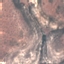
Land use / land cover class: HerbaceousVegetation